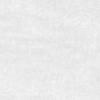
Label: no_change